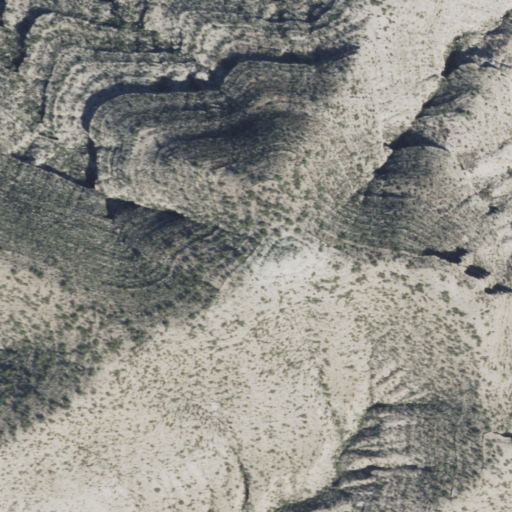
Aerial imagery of mountain in Arizona named Chalk Mountain containing only shrub